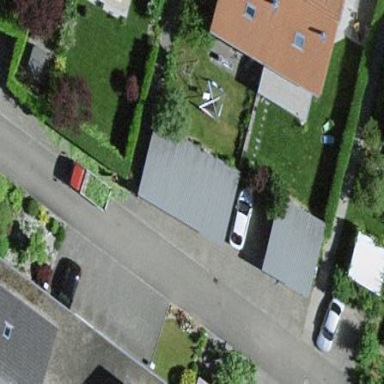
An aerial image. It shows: View of roof of building.